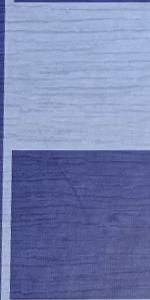
Label: Empty